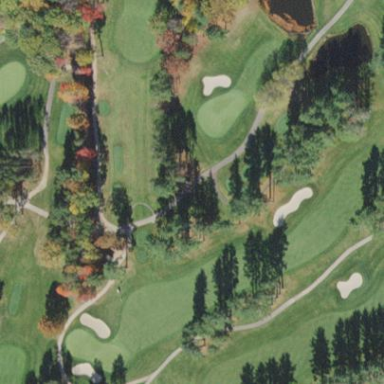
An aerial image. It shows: Grassy area designated as golf fairway.